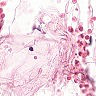
Metastatic tissue present: no